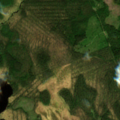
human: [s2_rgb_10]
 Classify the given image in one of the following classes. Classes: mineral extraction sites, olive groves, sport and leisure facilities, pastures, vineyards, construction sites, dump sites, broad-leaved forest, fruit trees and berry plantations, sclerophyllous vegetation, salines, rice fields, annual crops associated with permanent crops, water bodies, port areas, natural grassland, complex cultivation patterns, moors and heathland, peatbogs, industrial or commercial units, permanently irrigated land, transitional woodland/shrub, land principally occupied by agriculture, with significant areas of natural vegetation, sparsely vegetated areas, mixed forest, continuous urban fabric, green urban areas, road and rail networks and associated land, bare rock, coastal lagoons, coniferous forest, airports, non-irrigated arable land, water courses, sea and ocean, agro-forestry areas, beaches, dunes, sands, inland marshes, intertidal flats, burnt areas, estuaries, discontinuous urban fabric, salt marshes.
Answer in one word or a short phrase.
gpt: coniferous forest, transitional woodland/shrub, water bodies